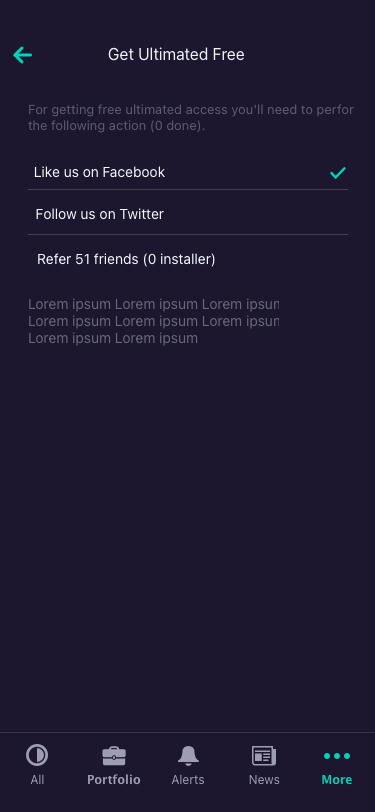
Text in this UI design:
All
Portfolio
Alerts
News
More
Like us on Facebook
Follow us on Twitter
Refer 51 friends (0 installer)
Lorem ipsum Lorem ipsum Lorem ipsum
Lorem ipsum Lorem ipsum Lorem ipsum
Lorem ipsum Lorem ipsum
Get Ultimated Free
For getting free ultimated access you'll need to perform
the following action (0 done).